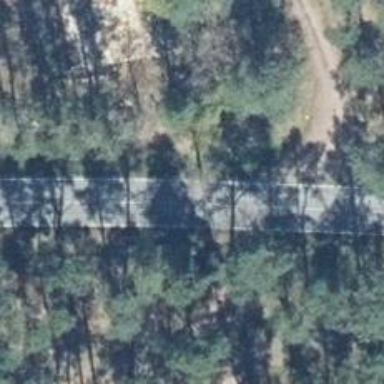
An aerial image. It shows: Secondary road with asphalt surface.